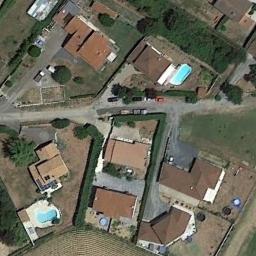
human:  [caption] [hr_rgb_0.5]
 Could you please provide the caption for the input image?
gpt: The medium residential is on the grass next to the road .

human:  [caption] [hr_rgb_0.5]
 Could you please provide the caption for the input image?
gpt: The medium residential area has some houses and green areas and some of the houses have swimming pools .

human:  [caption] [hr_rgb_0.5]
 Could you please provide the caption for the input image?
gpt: There are many buildings of different shapes and sizes in medium residential area .

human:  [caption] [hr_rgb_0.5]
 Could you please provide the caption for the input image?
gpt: Medium-sized residential areas have roads on both sides .

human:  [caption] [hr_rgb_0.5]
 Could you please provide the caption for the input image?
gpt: There are some brown buildings on the medium residential area .